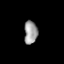
Tissue: prostate
Cell type: B cells
Senescence score: 0.7968
Nuclear area (px): 305
Mean DAPI intensity: 156.049